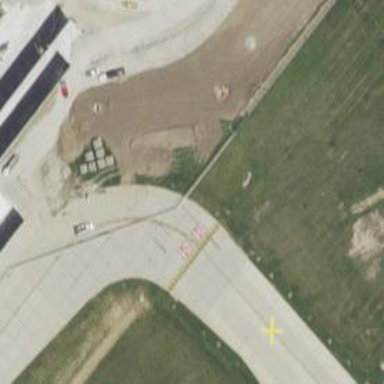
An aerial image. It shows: Image of taxiway at airport.